Question: So if I understand 'z-index' correctly, it would be perfect in this situation:

I want to place the bottom image (the tag/card) below the div above it. So you can't see the sharp edges. How do I do this?
'''
z-index:-1 // on the image tag/card
'''
or
'''
z-index:100 // on the div above
'''
doesn't work either. Neither does a combination of anything like this. How come?
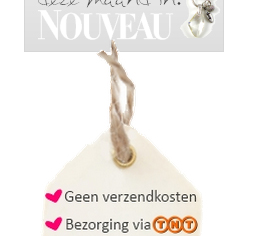
Answer: The <URL>.
There is also 'position: sticky;' that is supported in Firefox, is prefixed in Safari, worked for a time in older versions of Chrome under a custom flag, and is under consideration by Microsoft to add to their Edge browser.